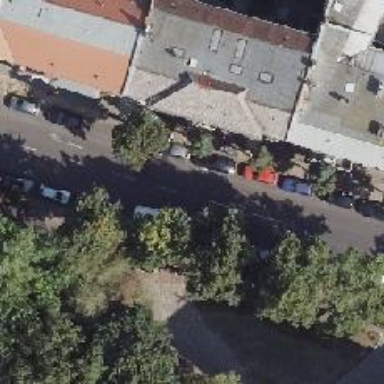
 and the sidewalk surface is made of sett."